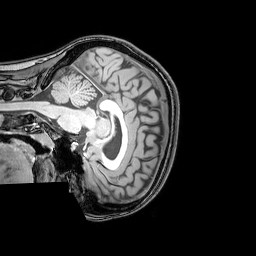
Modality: T1w
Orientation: sagittal
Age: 26
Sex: female
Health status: healthy
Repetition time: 0.081 s
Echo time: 0.037 s